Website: crate-barrel
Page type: cross-sells
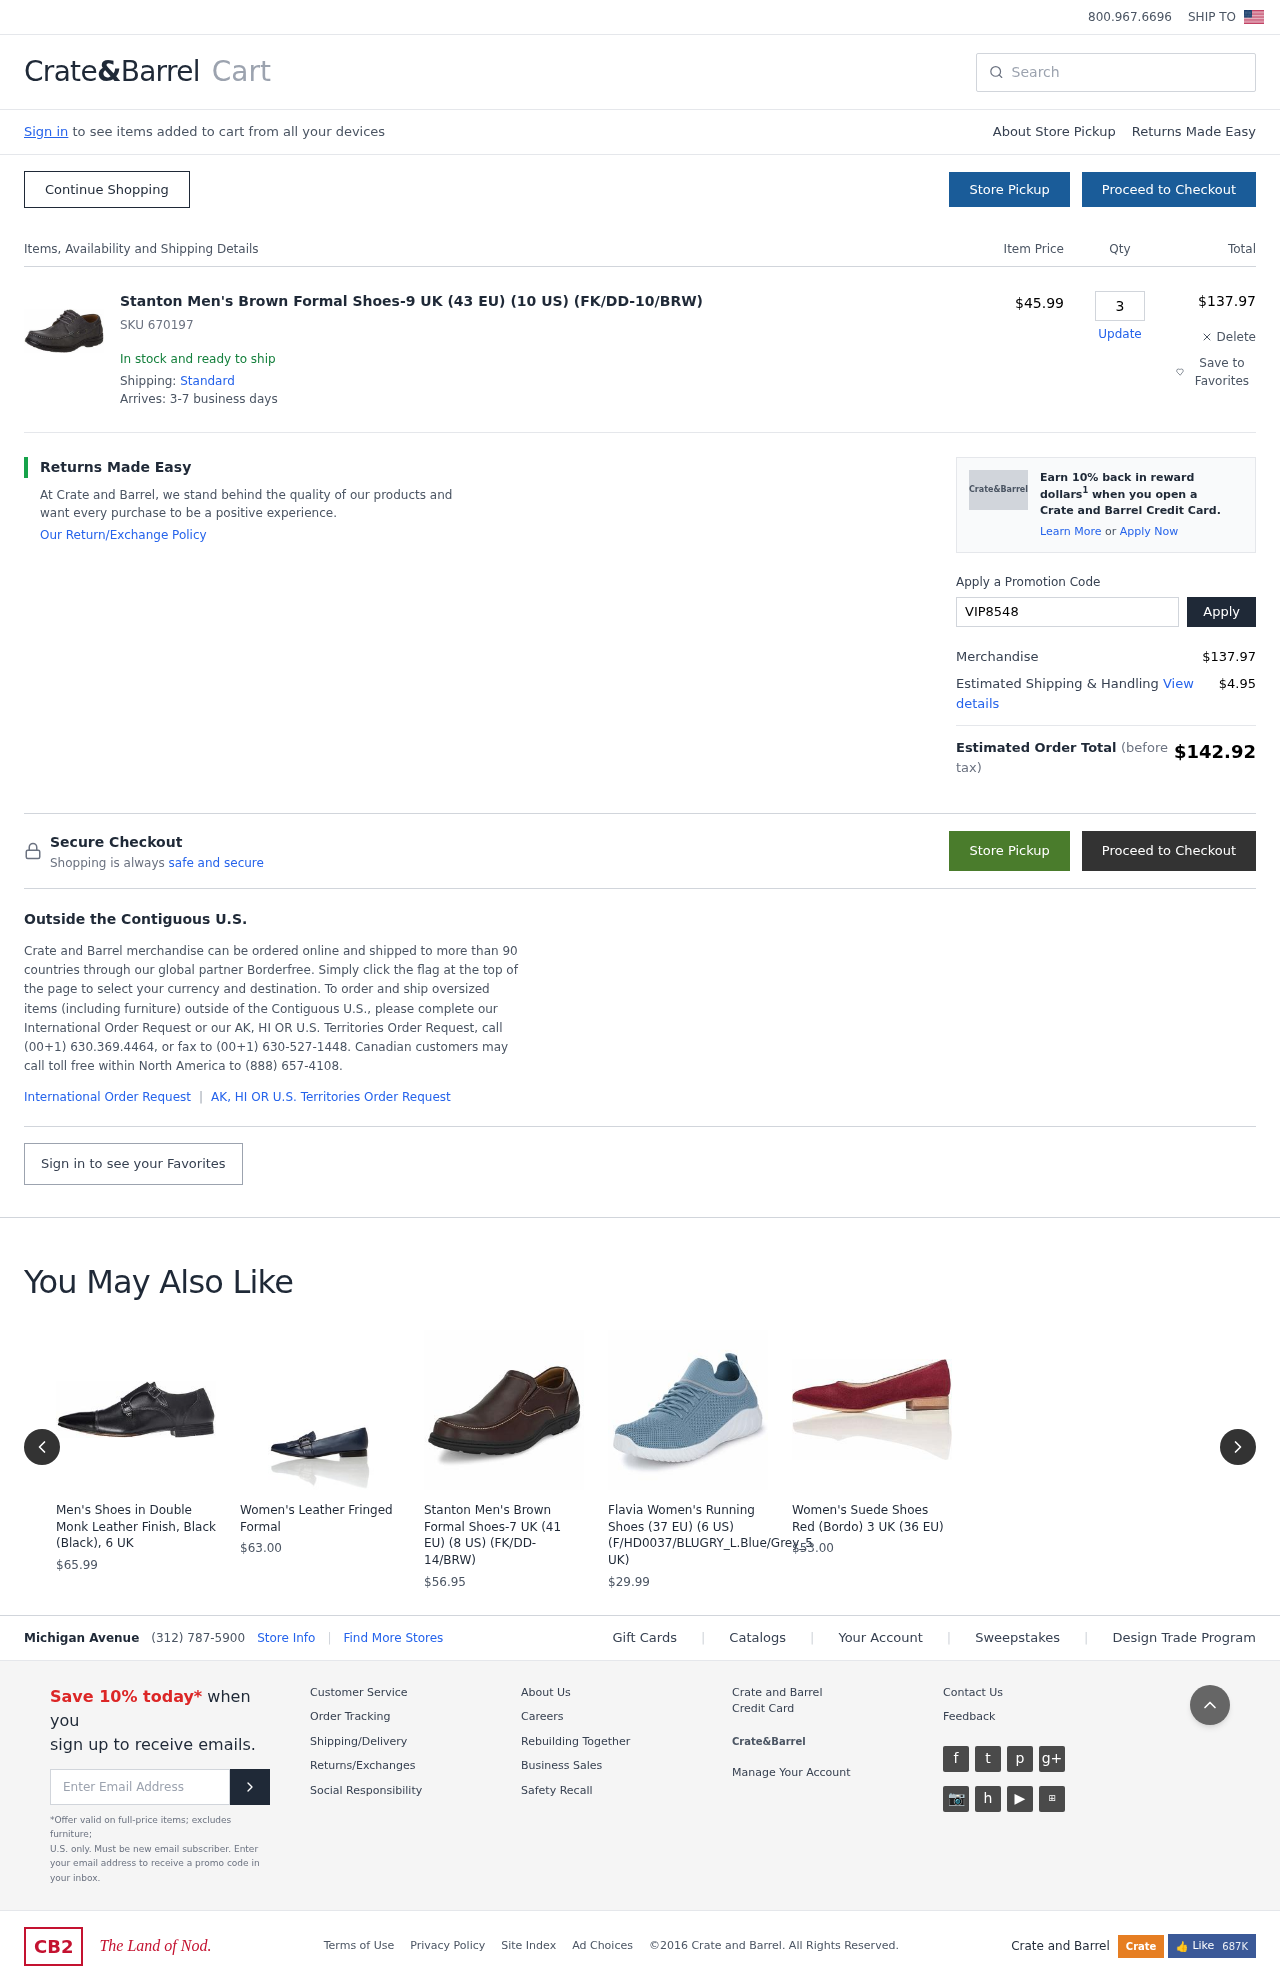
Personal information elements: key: PII_PROMO_CODE
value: VIP8548
Product elements: key: PRODUCT1_NAME
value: Stanton Men's Brown Formal Shoes-9 UK (43 EU) (10 US) (FK/DD-10/BRW)
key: PRODUCT1_PRICE
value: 45.99
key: PRODUCT1_QUANTITY
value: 3
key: PRODUCT2_NAME
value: Men's Shoes in Double Monk Leather Finish, Black (Black), 6 UK
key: PRODUCT2_PRICE
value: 65.99
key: PRODUCT3_NAME
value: Women's Leather Fringed Formal
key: PRODUCT3_PRICE
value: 63
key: PRODUCT4_NAME
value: Stanton Men's Brown Formal Shoes-7 UK (41 EU) (8 US) (FK/DD-14/BRW)
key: PRODUCT4_PRICE
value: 56.95
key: PRODUCT5_NAME
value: Flavia Women's Running Shoes (37 EU) (6 US) (F/HD0037/BLUGRY_L.Blue/Grey_5 UK)
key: PRODUCT5_PRICE
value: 29.99
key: PRODUCT6_NAME
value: Women's Suede Shoes Red (Bordo) 3 UK (36 EU)
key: PRODUCT6_PRICE
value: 53
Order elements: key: ORDER_SKU
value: SKU 670197
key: ORDER_ITEM_TOTAL
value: $137.97
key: ORDER_SUBTOTAL
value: $137.97
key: ORDER_SHIPPING_COST
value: $4.95
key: ORDER_TOTAL
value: $142.92
Search elements: key: HEADER_SEARCH
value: Search